A 2-D grayscale encoding of one vibration snapshot from a rotor kit is shown. Determine the machine's mechanical condition. Answer with exactly one of: normal, misalignment, unbalance, looseness.
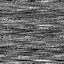
Answer: unbalance